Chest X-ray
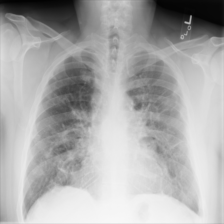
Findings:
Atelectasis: negative
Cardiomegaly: negative
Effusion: negative
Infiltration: positive
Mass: negative
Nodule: negative
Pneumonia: negative
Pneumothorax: negative
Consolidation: negative
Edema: negative
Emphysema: negative
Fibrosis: negative
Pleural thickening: negative
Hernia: negative